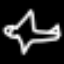
Label: airplane